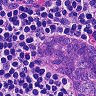
Metastatic tissue present: yes